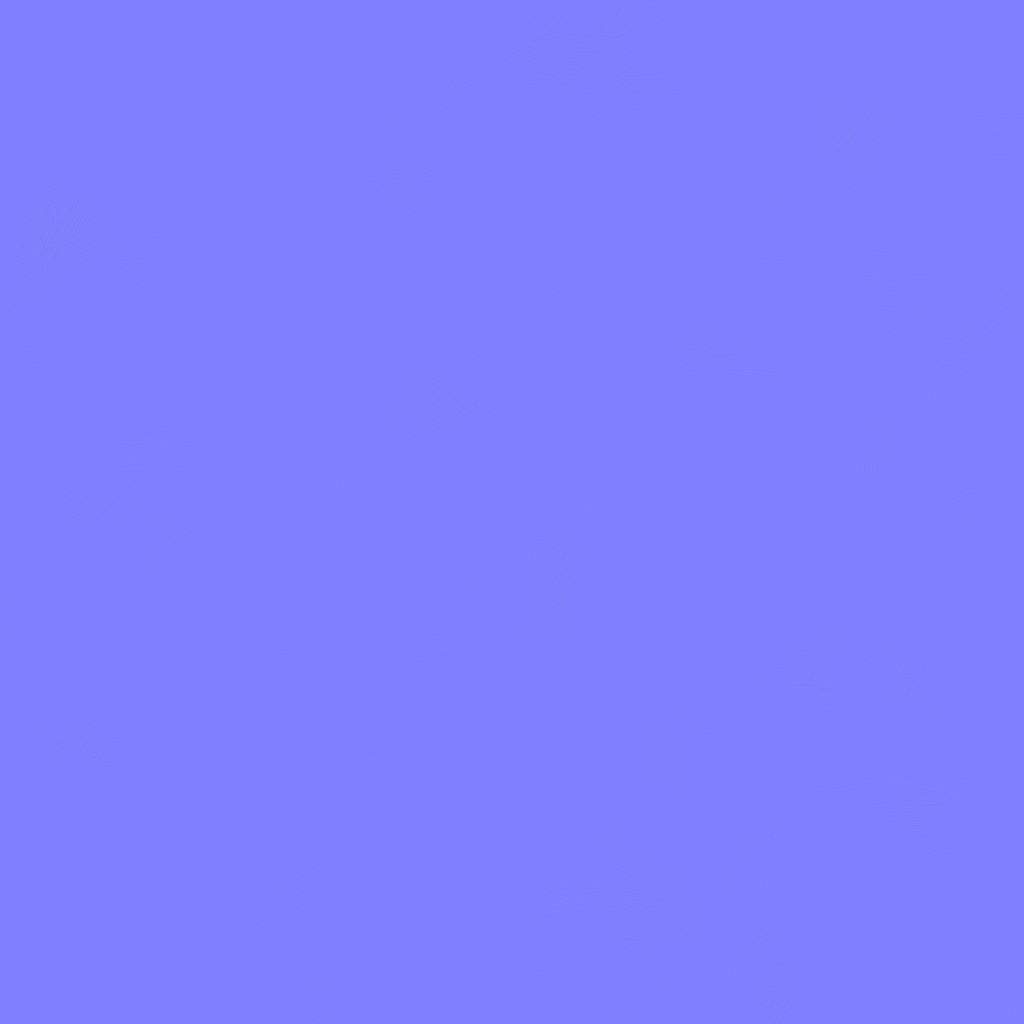
Texture map type: NormalDX